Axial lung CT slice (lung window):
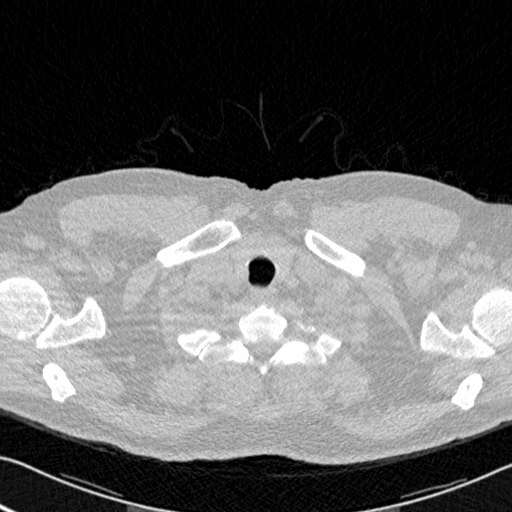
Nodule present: no